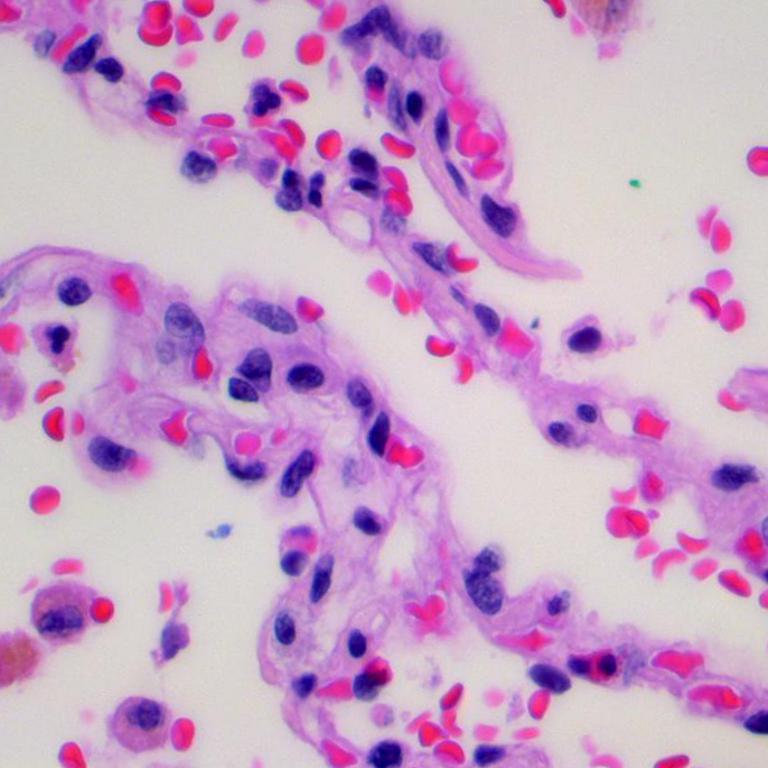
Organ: lung
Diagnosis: benign